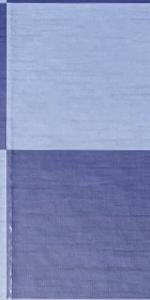
Label: Empty